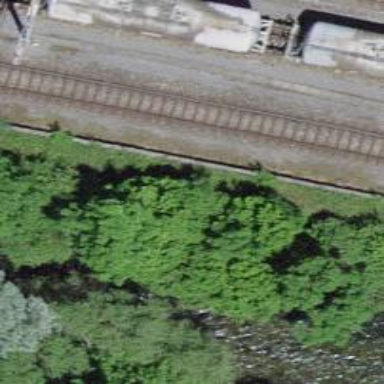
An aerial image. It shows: Railway yard with electrified contact lines.